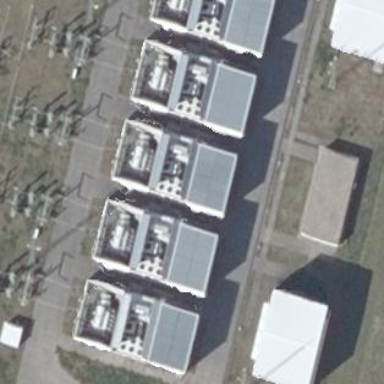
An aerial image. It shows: Traction substation.